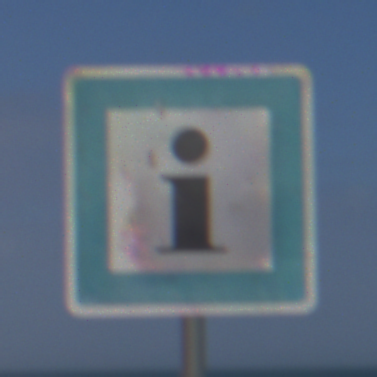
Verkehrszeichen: Informationsstelle
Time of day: Midday
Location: Outdoor (Nature)
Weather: PartlyCloudy
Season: NotSpecified
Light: Natural